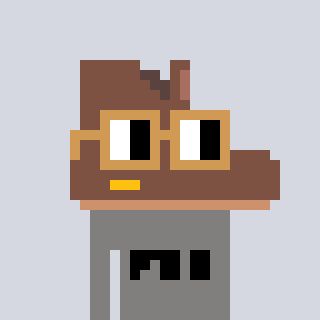
a pixel art character with square brown glasses, a boot-shaped head and a bluegrey-colored body on a cool background